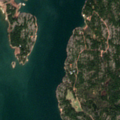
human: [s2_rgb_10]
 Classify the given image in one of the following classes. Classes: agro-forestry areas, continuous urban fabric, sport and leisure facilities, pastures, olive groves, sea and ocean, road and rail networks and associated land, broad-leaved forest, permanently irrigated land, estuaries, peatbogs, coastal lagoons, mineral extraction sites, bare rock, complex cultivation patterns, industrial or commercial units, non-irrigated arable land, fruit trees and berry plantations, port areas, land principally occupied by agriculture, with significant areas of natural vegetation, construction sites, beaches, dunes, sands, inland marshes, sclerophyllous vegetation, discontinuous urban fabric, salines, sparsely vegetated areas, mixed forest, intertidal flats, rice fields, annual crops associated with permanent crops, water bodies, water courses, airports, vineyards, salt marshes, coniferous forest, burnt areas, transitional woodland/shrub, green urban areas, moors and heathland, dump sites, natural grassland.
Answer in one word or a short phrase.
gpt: mixed forest, transitional woodland/shrub, sea and ocean